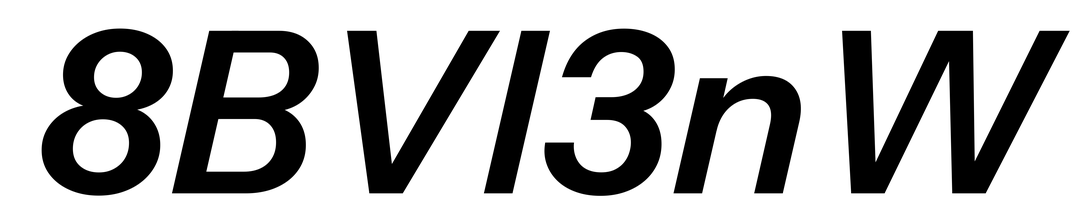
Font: InstrumentSans-Italic_SemiBold_Italic